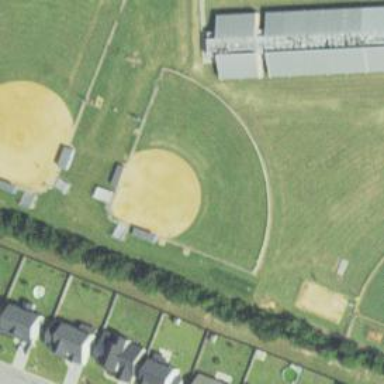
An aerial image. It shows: Baseball pitch for leisure land.